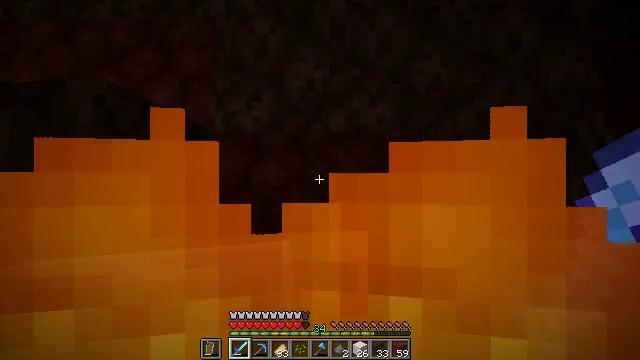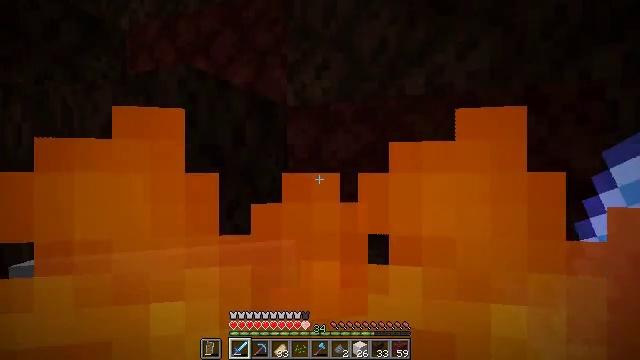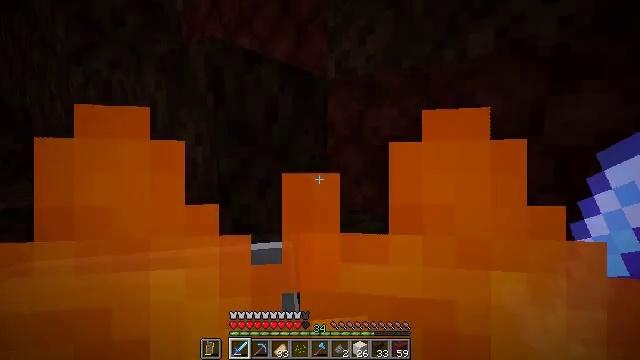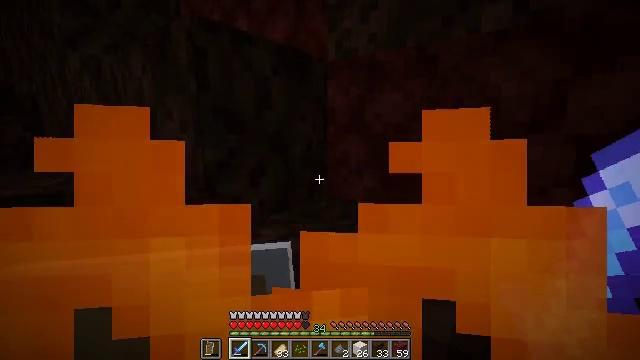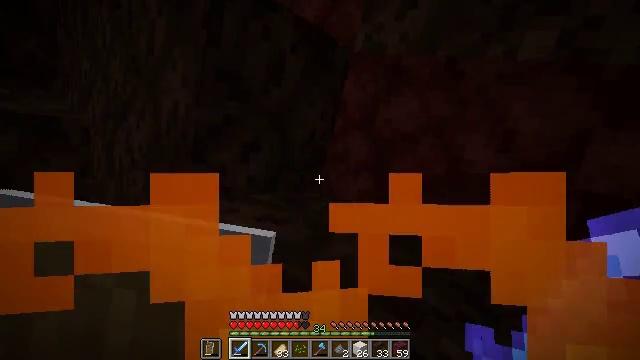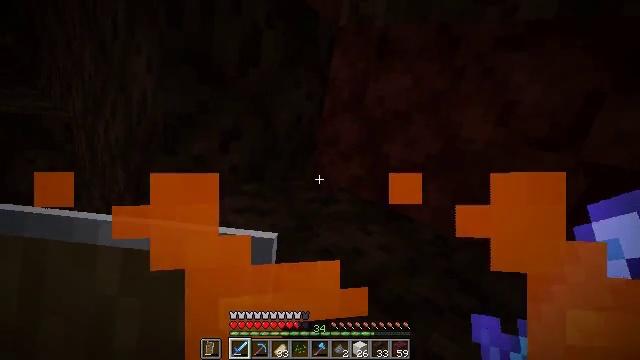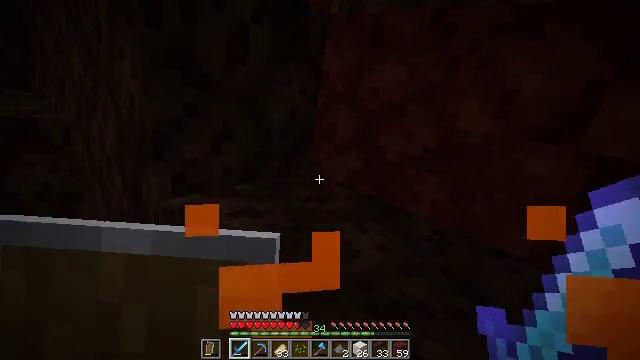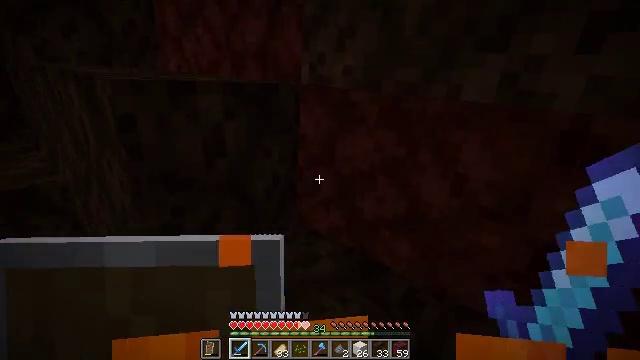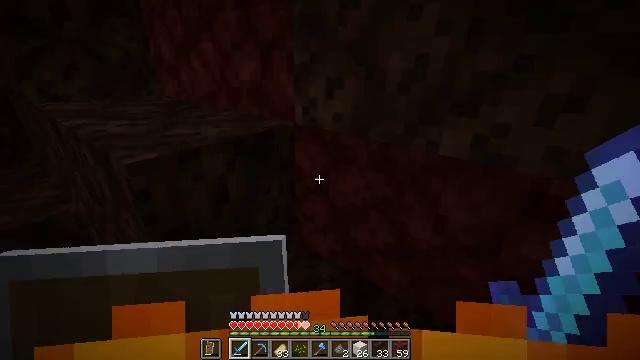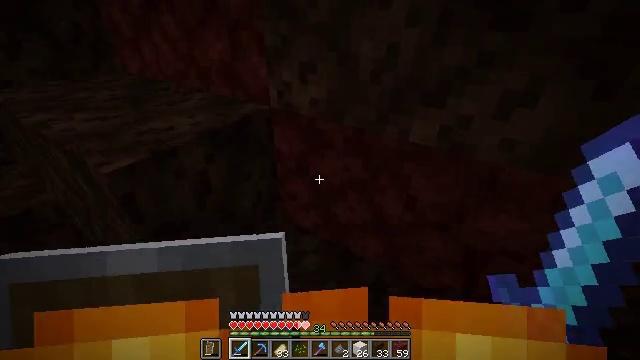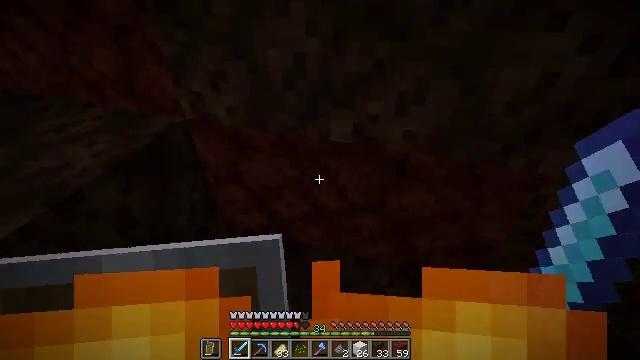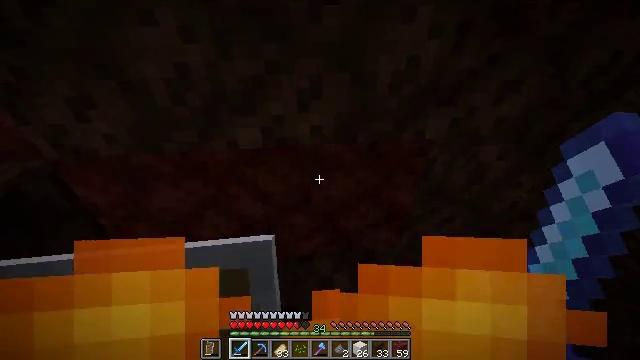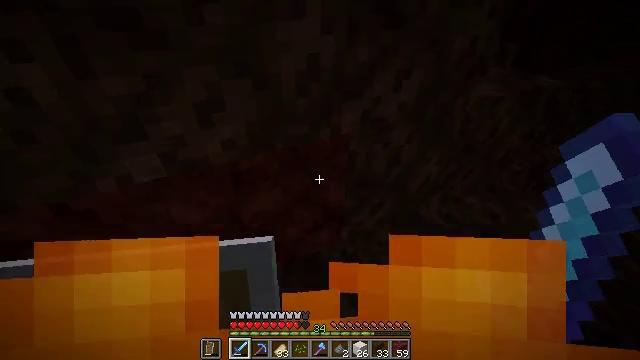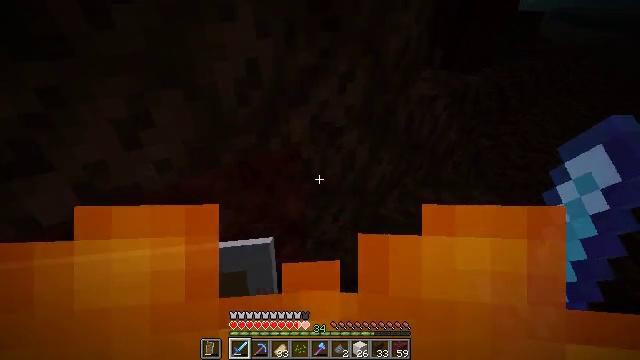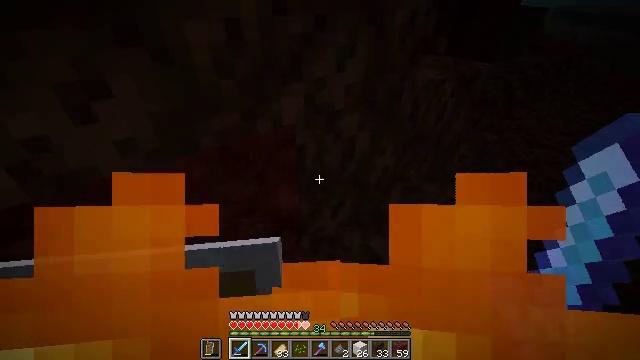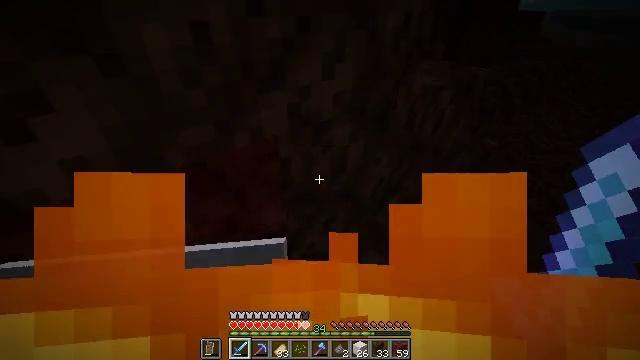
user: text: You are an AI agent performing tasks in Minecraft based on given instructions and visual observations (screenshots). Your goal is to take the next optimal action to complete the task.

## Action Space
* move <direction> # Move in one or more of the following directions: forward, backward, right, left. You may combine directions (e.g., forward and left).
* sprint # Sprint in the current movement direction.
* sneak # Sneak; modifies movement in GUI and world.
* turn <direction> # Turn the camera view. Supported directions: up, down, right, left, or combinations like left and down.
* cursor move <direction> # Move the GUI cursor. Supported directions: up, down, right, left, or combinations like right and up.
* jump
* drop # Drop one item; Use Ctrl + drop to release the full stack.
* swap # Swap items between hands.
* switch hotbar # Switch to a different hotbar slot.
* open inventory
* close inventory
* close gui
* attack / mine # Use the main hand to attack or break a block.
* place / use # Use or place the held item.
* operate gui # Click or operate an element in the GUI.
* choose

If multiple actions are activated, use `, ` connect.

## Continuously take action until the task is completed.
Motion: motion action
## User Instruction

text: Extinguish the soul fire.
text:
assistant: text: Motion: move forward and move right, turn left and down
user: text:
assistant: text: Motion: move forward and move right, turn left and down
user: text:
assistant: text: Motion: move forward and move right, turn left and down
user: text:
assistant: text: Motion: move forward and move right, turn down
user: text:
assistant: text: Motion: move forward and move right, turn down
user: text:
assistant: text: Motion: move forward and move right, turn down, jump
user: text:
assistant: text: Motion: move forward and move right, turn down, jump
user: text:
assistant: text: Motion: move forward and move right, turn down, jump
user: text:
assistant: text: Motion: move forward and move right, turn right and down, jump
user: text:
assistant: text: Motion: move forward and move right, turn right and down, jump
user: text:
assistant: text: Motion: move forward and move right, turn right
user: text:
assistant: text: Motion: move forward and move right, turn right
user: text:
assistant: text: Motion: move forward and move right, turn right and up
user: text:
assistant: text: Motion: move forward and move right
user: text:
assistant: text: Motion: move forward and move right
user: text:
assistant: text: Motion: move forward and move right
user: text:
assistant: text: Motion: move forward and move right
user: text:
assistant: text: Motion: move forward and move right
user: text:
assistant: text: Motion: move forward and move right, turn up
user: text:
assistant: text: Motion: move forward and move right, turn right and up
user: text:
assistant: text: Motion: move forward and move right
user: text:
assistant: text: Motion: move forward and move right
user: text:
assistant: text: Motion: move forward and move right
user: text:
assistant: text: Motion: move forward and move right
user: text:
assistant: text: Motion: move forward
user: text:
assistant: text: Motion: move forward, turn left
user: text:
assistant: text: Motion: move forward, turn left and up, jump
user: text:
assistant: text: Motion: move forward, jump
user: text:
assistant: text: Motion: move forward, jump
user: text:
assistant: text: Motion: move forward, turn left, jump